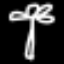
Label: palm tree